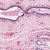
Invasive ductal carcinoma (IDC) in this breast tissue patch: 0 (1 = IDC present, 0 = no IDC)